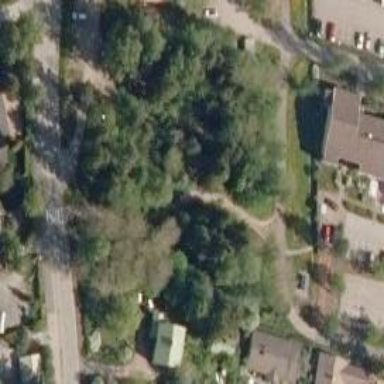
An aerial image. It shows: Footway along the road.